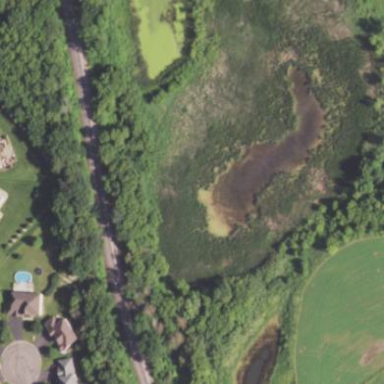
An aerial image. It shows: Marsh wetland.